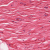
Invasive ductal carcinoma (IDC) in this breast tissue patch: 0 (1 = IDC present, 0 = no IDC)